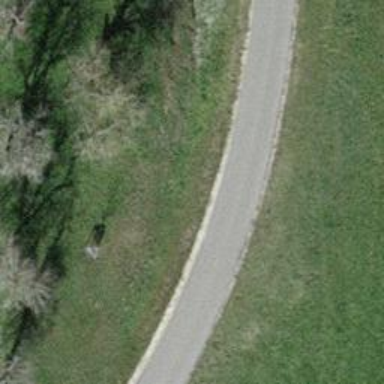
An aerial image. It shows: Well-maintained track road of grade 1.